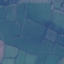
Land use / land cover: Pasture